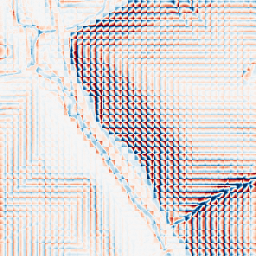
Category: wavelet
Decomposition family: wavelet_dwt
Decomposition parameters: wavelet: haar
level: 3
Upsampling method: quartic
Upsampling parameters: scale: 8
Upsampling scale: 8